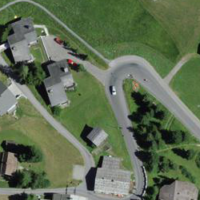
EUNIS habitat code: 55
Species observed at this site:
Leucanthemum heterophyllum